Field crop: maize
Growth stage: 2
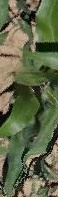
Species: maize